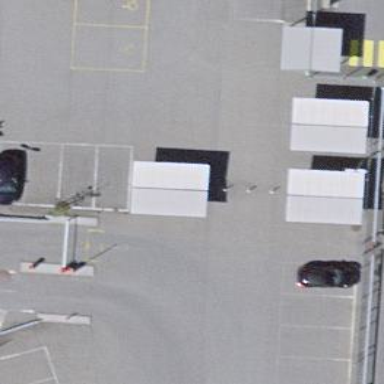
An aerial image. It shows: Bollard barrier.